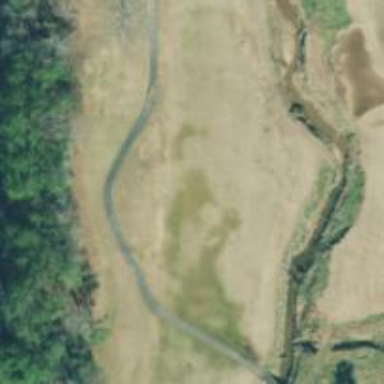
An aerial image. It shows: Rough grassy area used for golf.